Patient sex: F
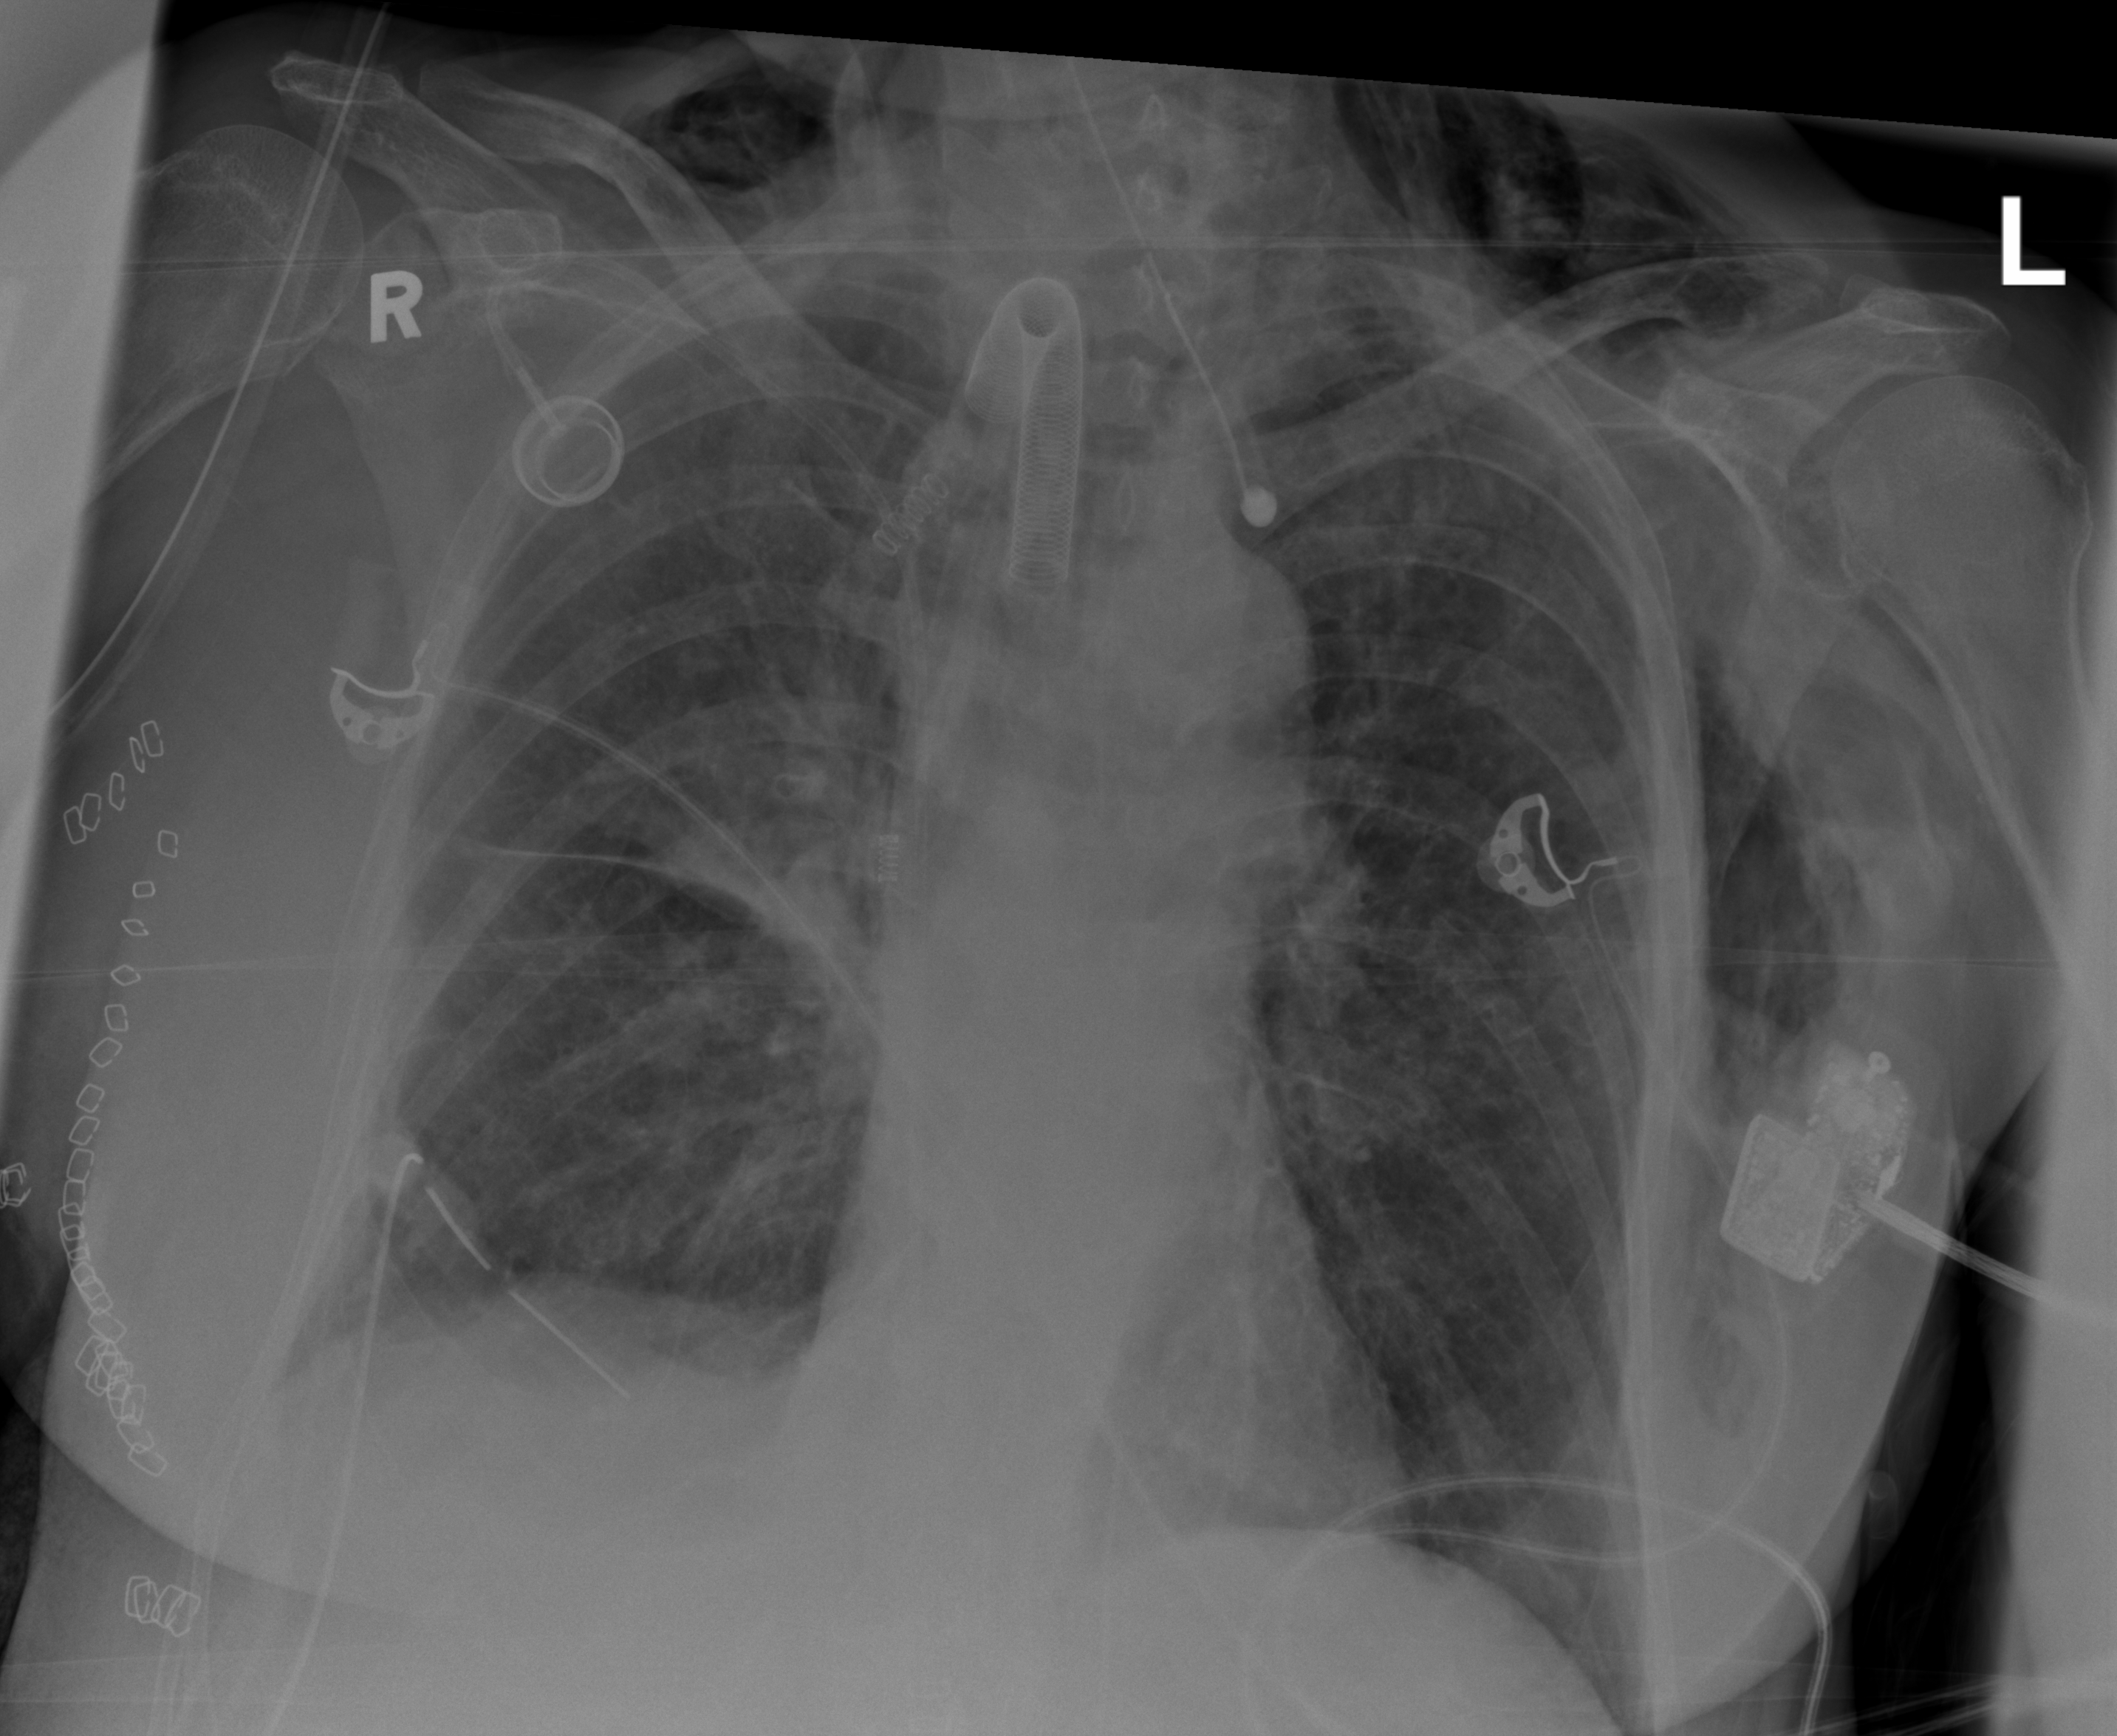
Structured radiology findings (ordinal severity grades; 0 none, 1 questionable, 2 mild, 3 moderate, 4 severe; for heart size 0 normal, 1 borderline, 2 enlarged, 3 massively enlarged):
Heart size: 0
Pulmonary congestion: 0
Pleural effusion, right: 3
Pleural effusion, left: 0
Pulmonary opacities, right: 2
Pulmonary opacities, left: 0
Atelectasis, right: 2
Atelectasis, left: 2